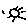
Label: sun